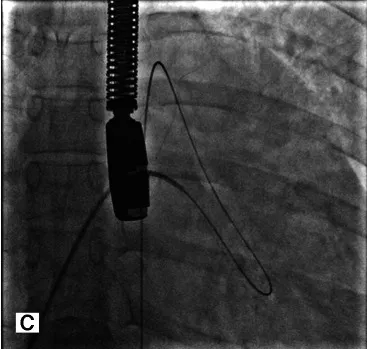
(C) Veno-arterial loop:0.035" exchange length Terumo wire directed from the LV to the descending aorta with the help of a 6Fr MP catheter inside Mullin's longsheath and it being snared with a snare kit inside a JR diagnostic catheter.
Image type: radiology (x_ray)